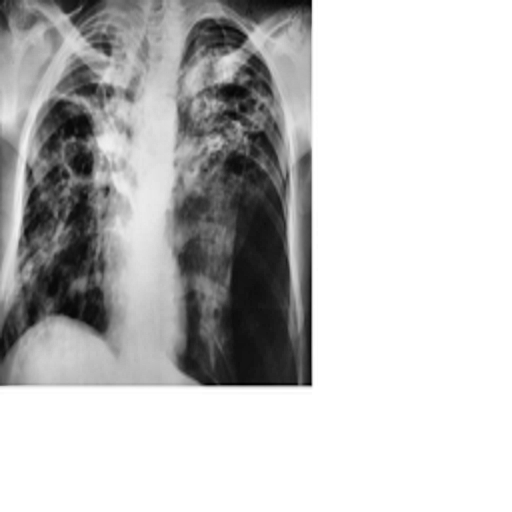
Finding: TUBERCULOSIS